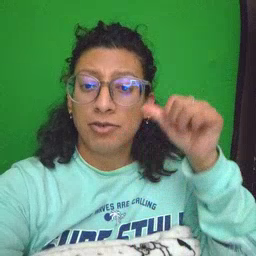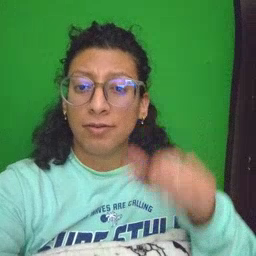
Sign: yesterday